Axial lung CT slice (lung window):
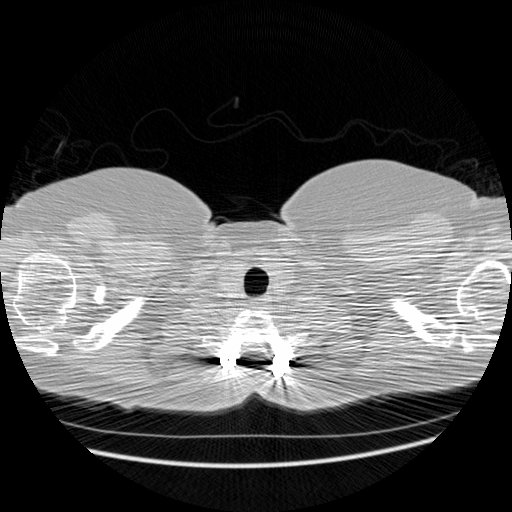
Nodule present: no